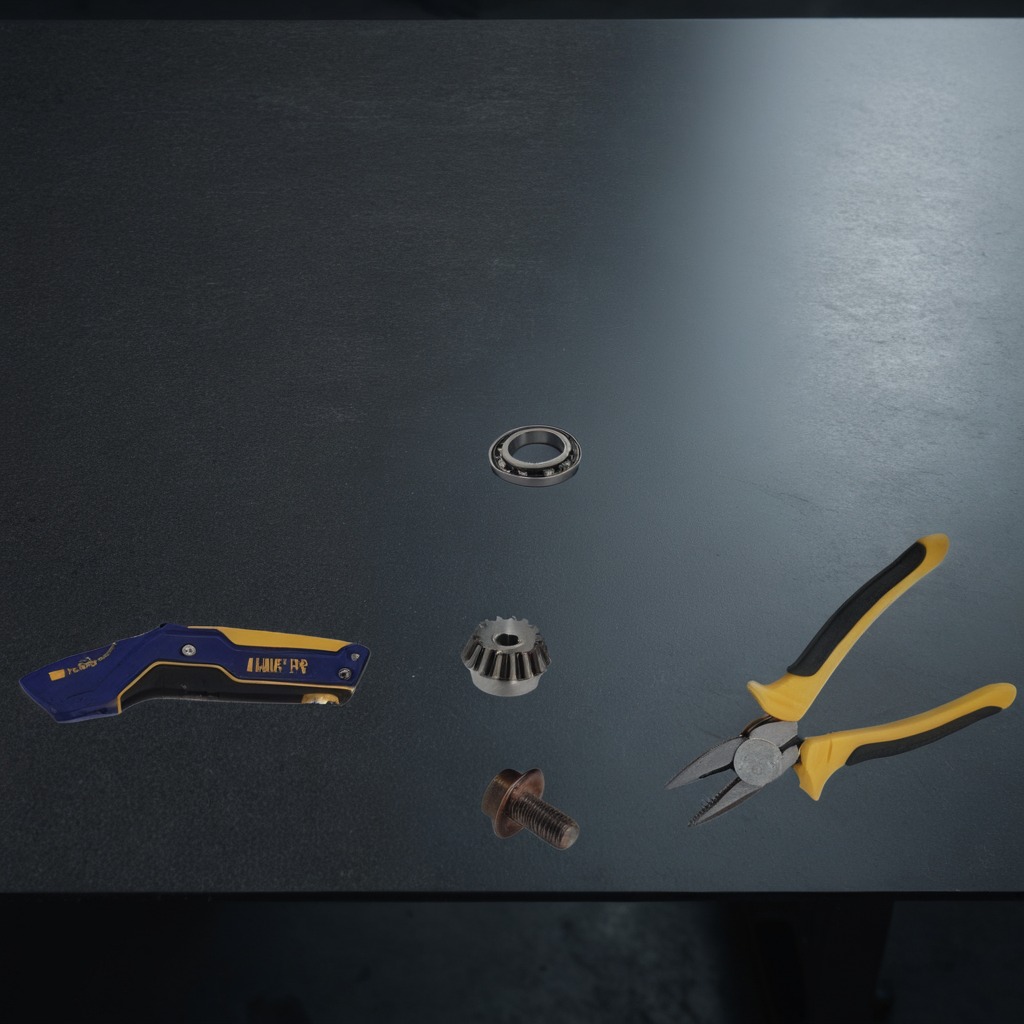
A ball bearing, a steel gear with teeth, a utility knife, a metal machine screw, and a pair of pliers are lying on a clean granite table inside a workshop at night.